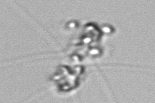
Label: Chaetoceros_didymus_TAG_external_flagellate